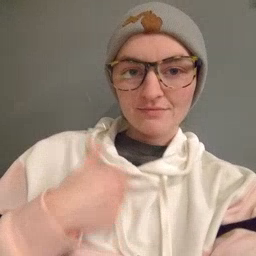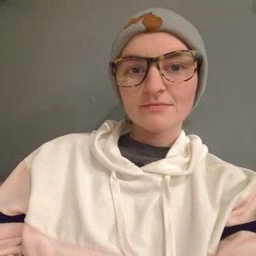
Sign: bath